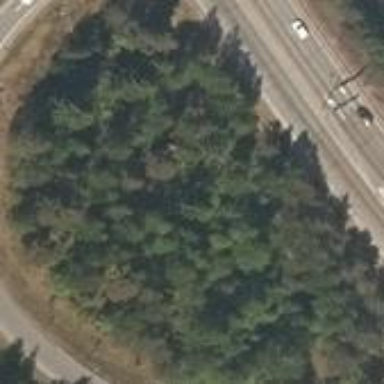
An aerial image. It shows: Evergreen needle-leaved woodland.